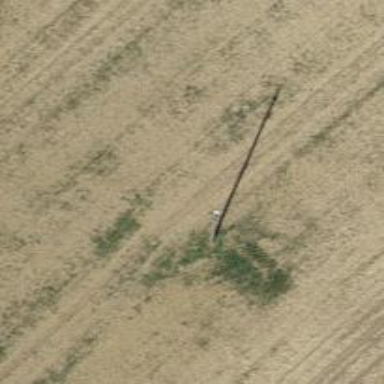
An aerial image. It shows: Minor power line.